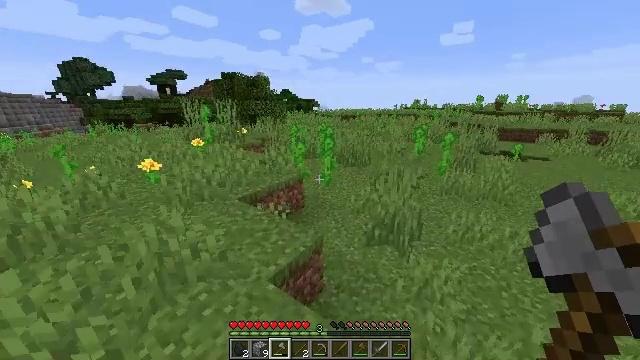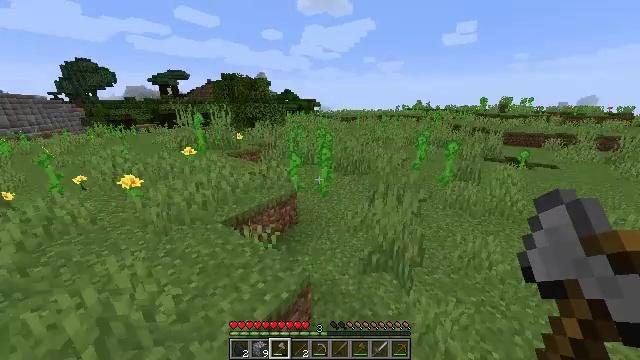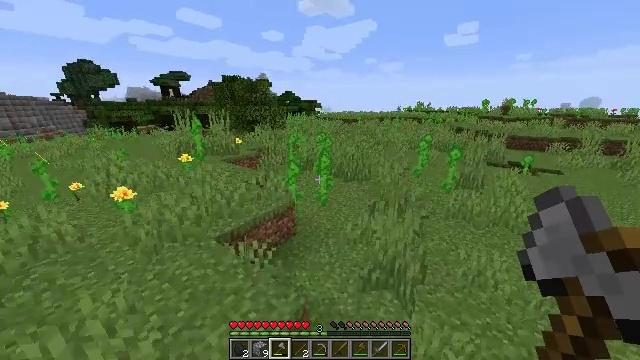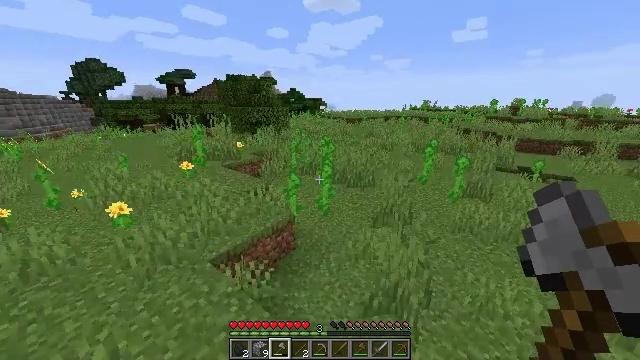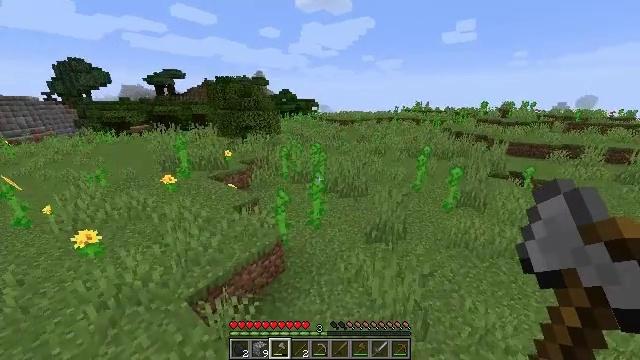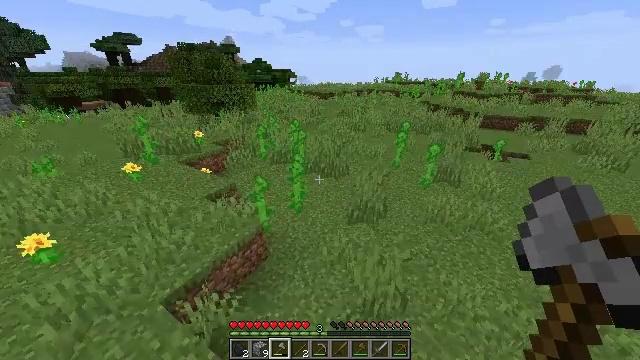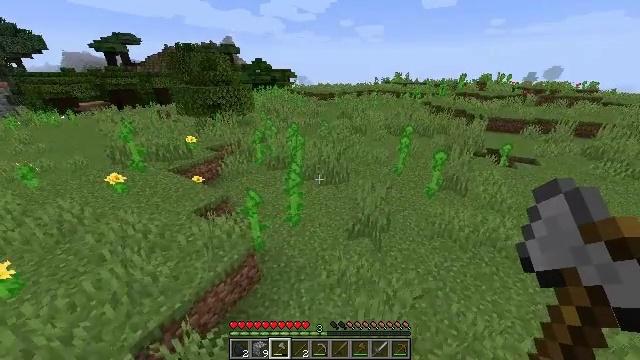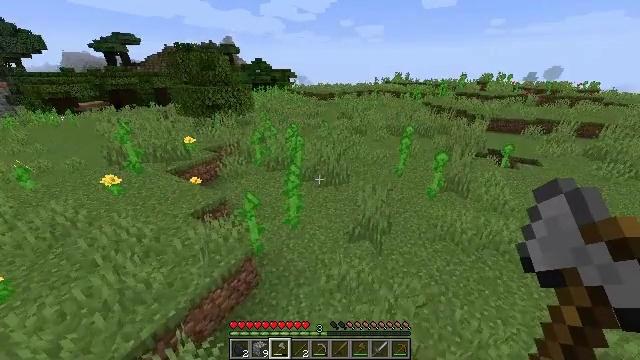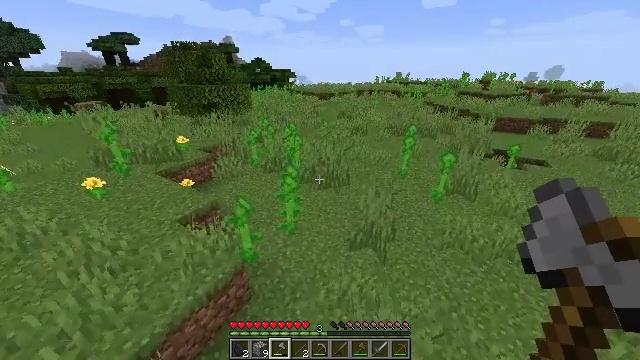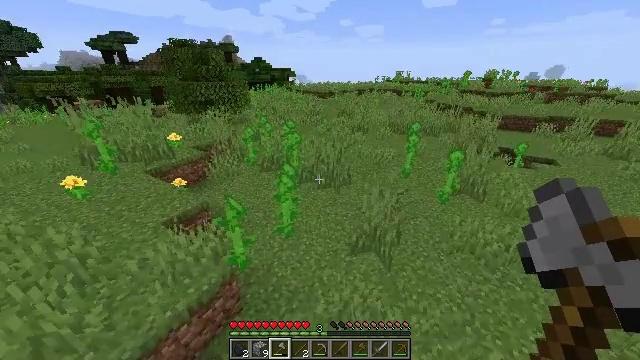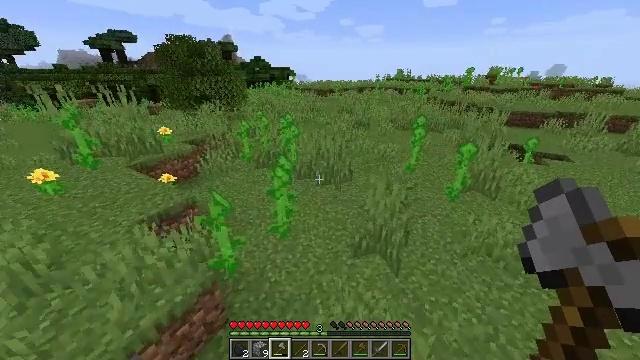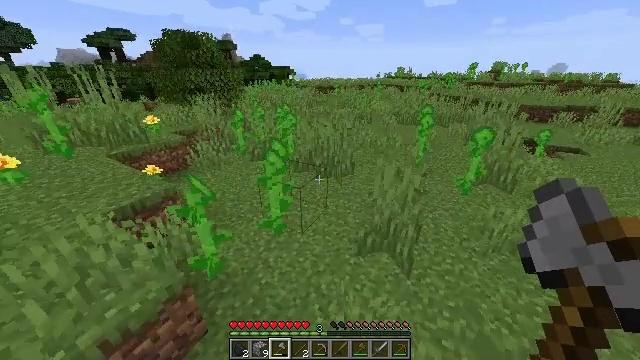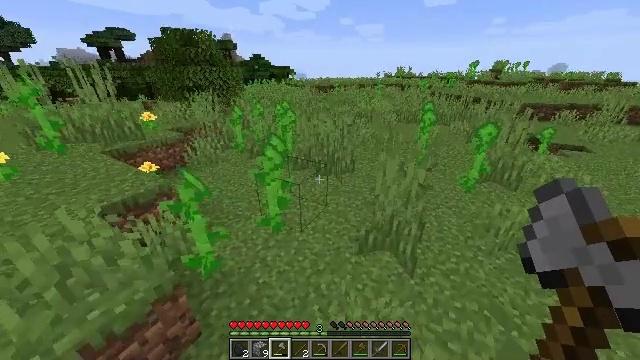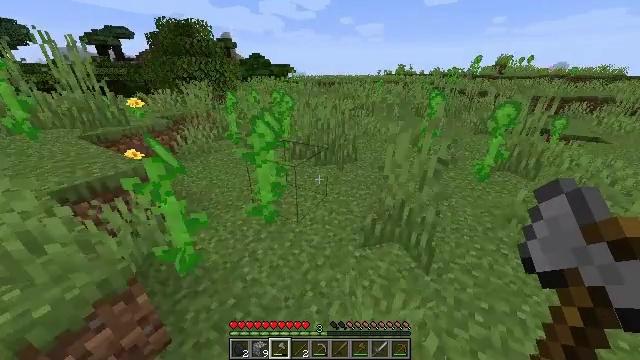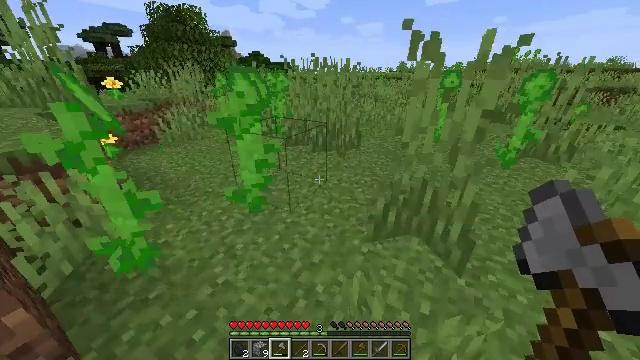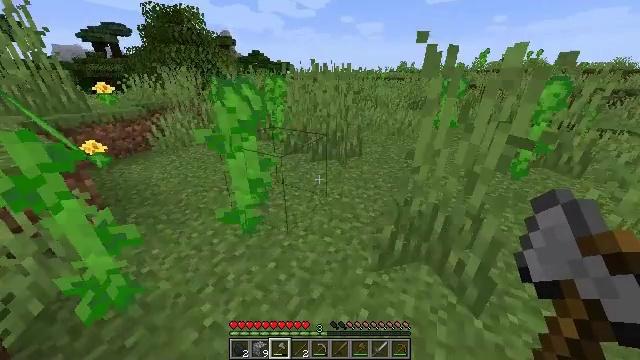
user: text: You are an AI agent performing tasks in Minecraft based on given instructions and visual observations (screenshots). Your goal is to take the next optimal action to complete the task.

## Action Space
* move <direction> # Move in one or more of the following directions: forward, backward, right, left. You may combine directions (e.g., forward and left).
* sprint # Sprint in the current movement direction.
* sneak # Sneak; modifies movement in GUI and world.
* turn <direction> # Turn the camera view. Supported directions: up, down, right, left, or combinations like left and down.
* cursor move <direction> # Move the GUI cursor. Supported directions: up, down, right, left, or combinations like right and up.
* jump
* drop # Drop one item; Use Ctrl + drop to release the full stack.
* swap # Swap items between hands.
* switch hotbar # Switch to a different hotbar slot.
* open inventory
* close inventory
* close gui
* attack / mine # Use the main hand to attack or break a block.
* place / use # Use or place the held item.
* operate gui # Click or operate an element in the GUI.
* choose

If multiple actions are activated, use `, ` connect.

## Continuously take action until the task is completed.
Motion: motion action
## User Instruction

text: Collect an orange tulip from the ground.
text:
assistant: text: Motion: move forward, sprint, jump
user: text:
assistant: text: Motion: move forward, sprint, jump
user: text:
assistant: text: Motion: move forward, sprint, turn left, jump
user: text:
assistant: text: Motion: move forward, sprint, turn right
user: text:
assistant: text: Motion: move forward, sprint, turn right and down
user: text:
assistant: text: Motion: move forward, sprint
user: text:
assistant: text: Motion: move forward, sprint
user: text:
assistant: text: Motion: move forward, sprint
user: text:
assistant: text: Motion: move forward, sprint
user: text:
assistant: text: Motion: move forward, sprint
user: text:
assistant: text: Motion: move forward, sprint
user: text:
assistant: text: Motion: move forward, sprint
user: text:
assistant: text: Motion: move forward, sprint, jump
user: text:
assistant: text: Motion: move forward, sprint, jump
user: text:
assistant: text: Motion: move forward, sprint, jump
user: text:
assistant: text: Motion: move forward, sprint, turn right and down, jump
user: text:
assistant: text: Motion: move forward, sprint, turn down, jump
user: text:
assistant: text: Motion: move forward, sprint, jump
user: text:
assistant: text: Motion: move forward, sprint, turn right
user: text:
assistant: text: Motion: move forward, sprint
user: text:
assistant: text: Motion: move forward, sprint
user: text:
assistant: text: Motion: move forward, sprint
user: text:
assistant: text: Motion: move forward, sprint
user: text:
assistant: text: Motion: move forward, sprint
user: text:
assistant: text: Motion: move forward, sprint
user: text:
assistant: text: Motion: move forward, sprint
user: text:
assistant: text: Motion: move forward, sprint
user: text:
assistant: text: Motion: move forward, sprint, jump
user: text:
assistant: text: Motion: move forward, sprint, jump
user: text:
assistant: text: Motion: move forward, sprint, jump